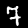
Digit: 7